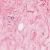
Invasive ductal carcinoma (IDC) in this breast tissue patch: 0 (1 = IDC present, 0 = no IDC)